Field crop: maize
Growth stage: 1
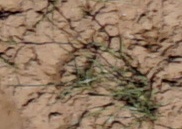
Species: lolium